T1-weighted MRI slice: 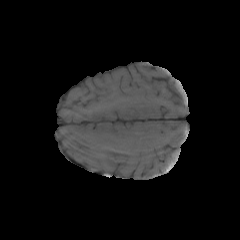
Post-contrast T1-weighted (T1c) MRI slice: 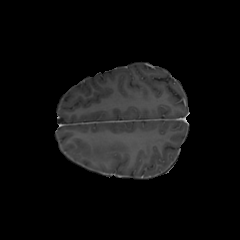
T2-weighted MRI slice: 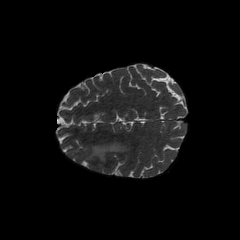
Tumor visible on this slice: yes